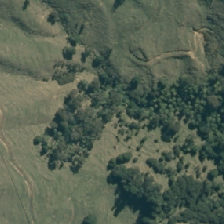
Land cover: manuka_kanuka